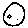
Label: moon